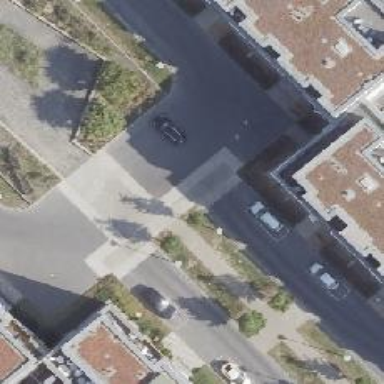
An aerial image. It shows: Living street.